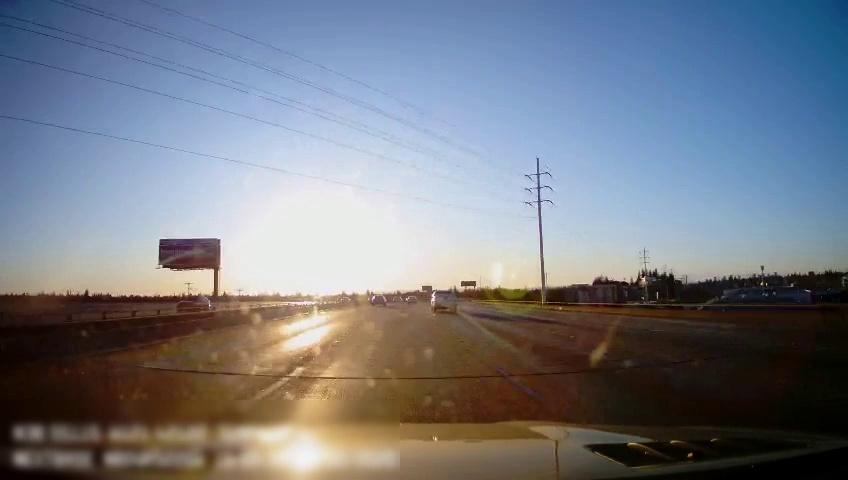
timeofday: Day
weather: Sunny
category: Drivable Space
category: Vehicles | Truck
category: Vehicles | Car
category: Vehicles | Car
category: Vehicles | Car
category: Vehicles | Car
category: Lanes | Alternate Lane
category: Traffic | Signs
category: Traffic | Signs
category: Traffic | Signs